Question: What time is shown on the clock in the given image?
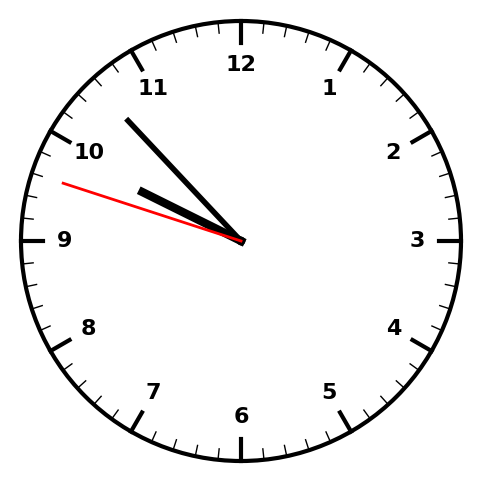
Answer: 09:52:48